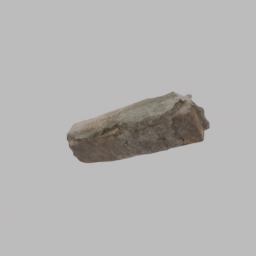
Label: architecture